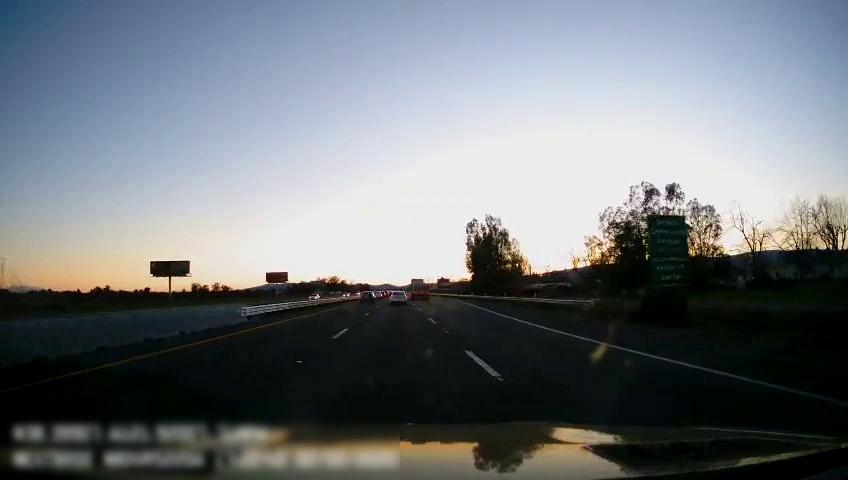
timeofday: Day
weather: Sunny
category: Drivable Space
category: Vehicles | Car
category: Vehicles | Car
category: Vehicles | Car
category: Vehicles | Truck
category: Lanes | Current Lane
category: Lanes | Current Lane
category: Lanes | Alternate Lane
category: Lanes | Alternate Lane
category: Traffic | Signs
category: Traffic | Signs